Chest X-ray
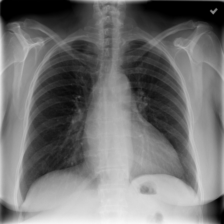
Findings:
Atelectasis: negative
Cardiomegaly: negative
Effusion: negative
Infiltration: negative
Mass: negative
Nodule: negative
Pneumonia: negative
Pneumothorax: negative
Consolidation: negative
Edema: negative
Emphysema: negative
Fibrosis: negative
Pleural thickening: negative
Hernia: negative